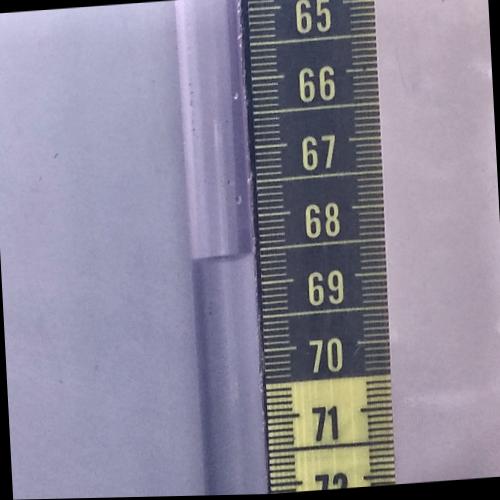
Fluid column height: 68.6 cm